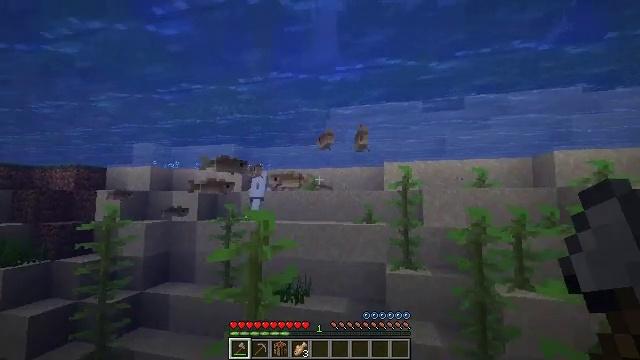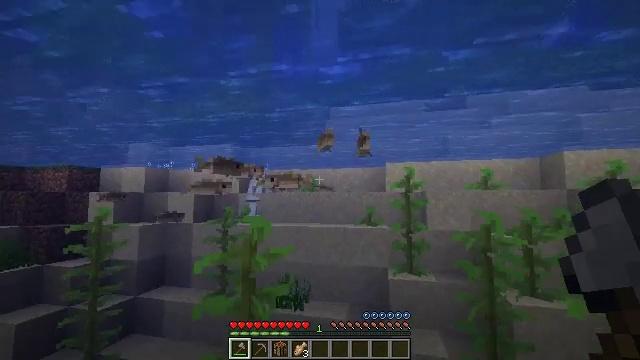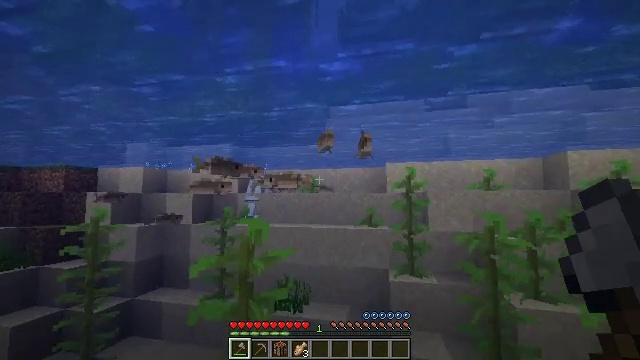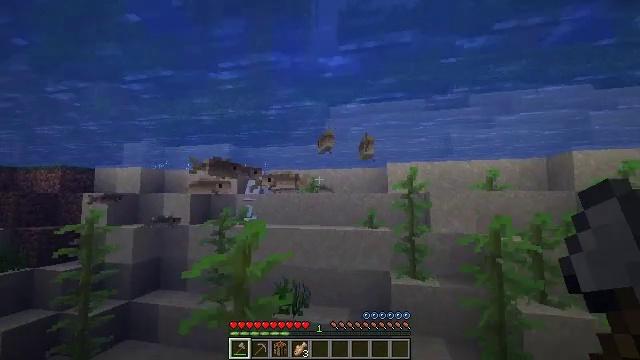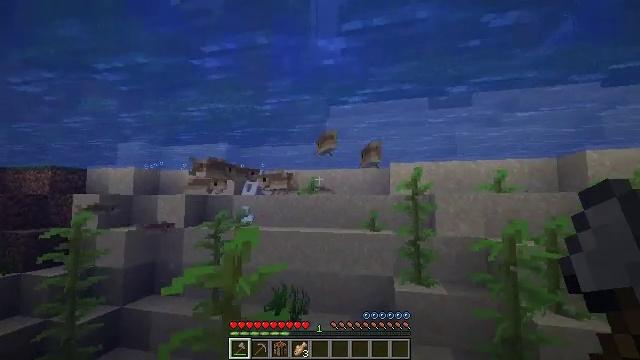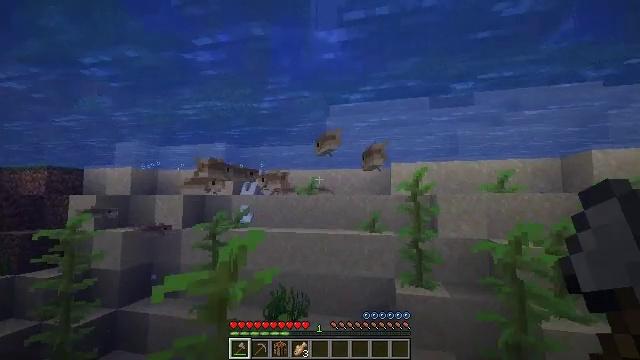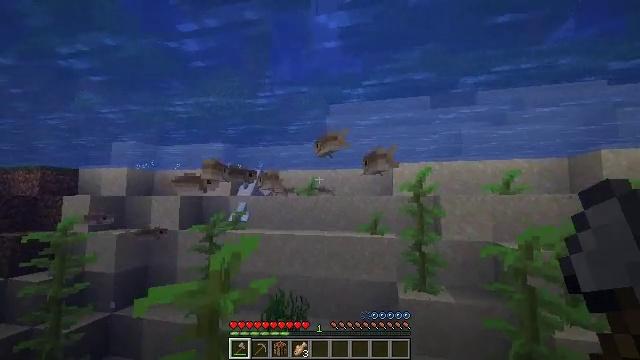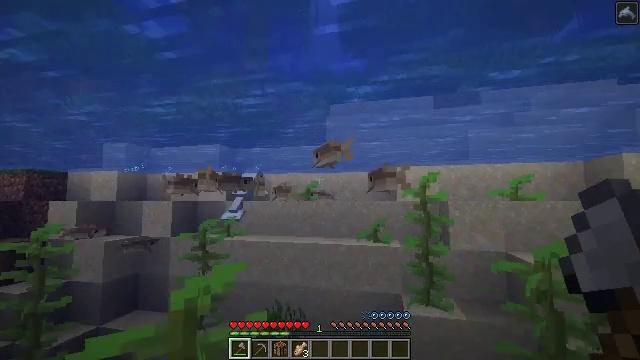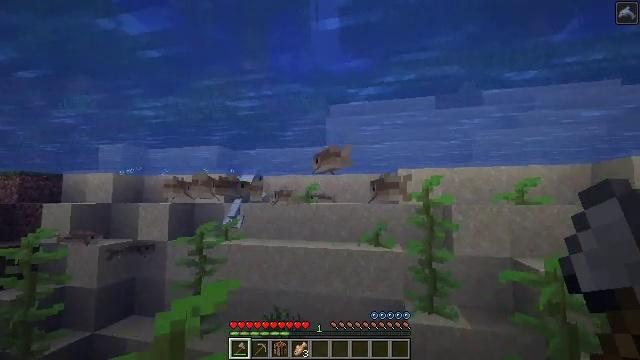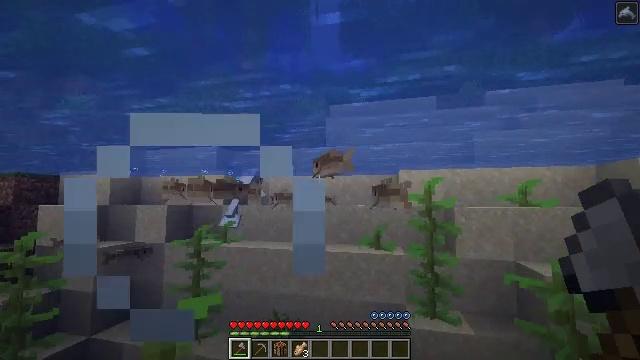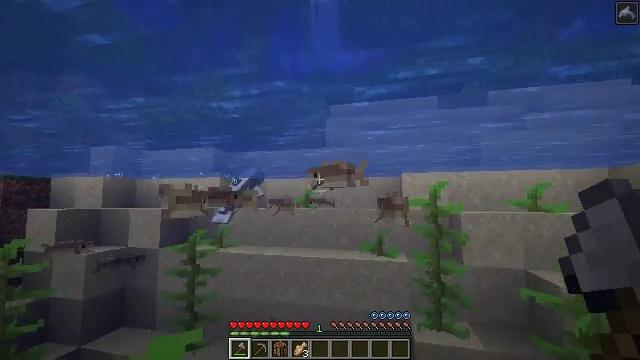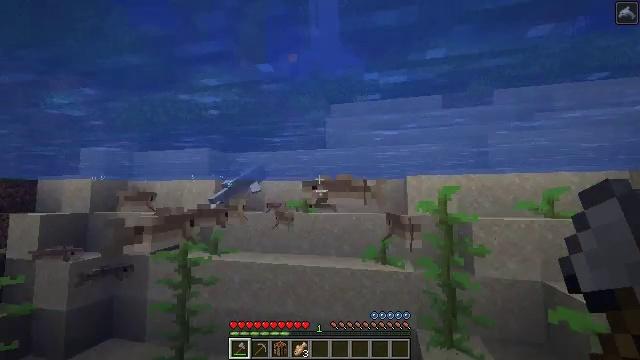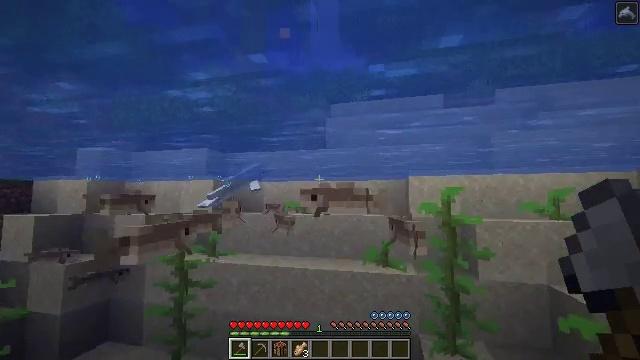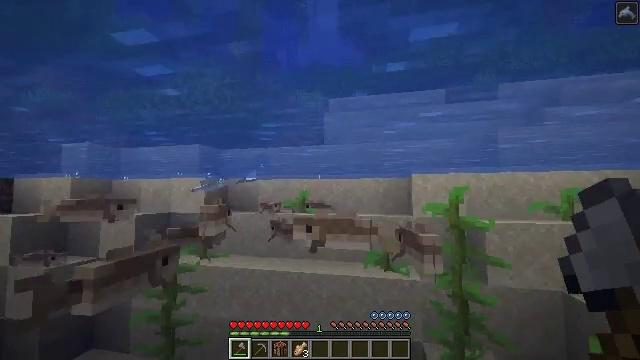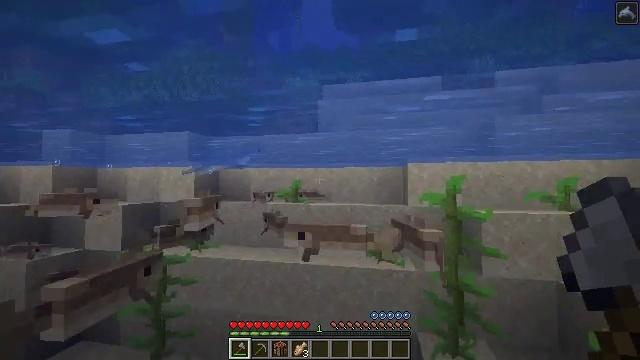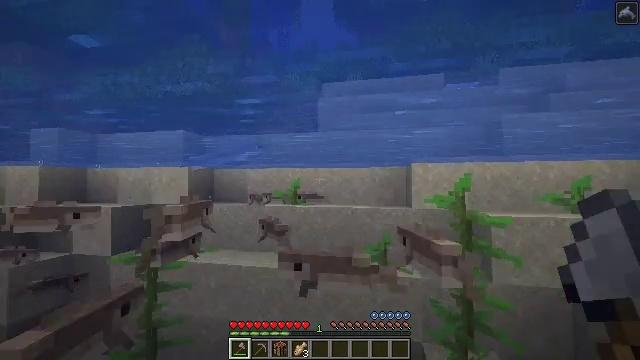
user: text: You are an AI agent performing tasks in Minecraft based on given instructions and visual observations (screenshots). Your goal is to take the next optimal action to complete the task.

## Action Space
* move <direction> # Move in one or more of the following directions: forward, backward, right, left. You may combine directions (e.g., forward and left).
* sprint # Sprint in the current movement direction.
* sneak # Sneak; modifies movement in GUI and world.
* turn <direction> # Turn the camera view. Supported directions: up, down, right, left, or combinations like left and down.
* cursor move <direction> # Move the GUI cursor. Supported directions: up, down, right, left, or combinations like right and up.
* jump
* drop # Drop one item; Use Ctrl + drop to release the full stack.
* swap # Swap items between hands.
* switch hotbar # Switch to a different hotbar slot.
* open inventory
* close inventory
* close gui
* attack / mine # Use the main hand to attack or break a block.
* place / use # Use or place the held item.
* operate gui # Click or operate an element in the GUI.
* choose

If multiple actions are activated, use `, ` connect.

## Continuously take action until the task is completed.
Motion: motion action
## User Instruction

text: Mine the kelp plant underwater.
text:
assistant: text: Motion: move forward
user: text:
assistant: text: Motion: move forward
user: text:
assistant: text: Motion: move forward
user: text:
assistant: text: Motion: move forward
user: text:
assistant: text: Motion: move forward
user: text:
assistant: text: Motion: move forward, jump
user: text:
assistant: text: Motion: move forward, jump
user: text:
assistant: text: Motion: move forward, jump
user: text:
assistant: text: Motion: move forward
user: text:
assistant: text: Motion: move forward
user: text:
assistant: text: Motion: move forward
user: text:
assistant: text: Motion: move forward
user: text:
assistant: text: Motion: move forward
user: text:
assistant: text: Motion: turn right and down
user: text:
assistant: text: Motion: attack / mine
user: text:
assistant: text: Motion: attack / mine
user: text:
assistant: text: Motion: turn down, attack / mine
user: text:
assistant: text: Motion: turn down, attack / mine
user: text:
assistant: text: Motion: no_op
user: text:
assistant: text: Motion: turn down
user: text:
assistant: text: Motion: turn left and down
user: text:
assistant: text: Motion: turn left and down
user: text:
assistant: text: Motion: turn left and down
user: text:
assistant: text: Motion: turn left
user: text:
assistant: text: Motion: turn left and up
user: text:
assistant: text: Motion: turn left and up
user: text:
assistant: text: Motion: turn left
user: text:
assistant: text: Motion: turn down
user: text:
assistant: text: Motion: turn down
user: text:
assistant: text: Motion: turn down